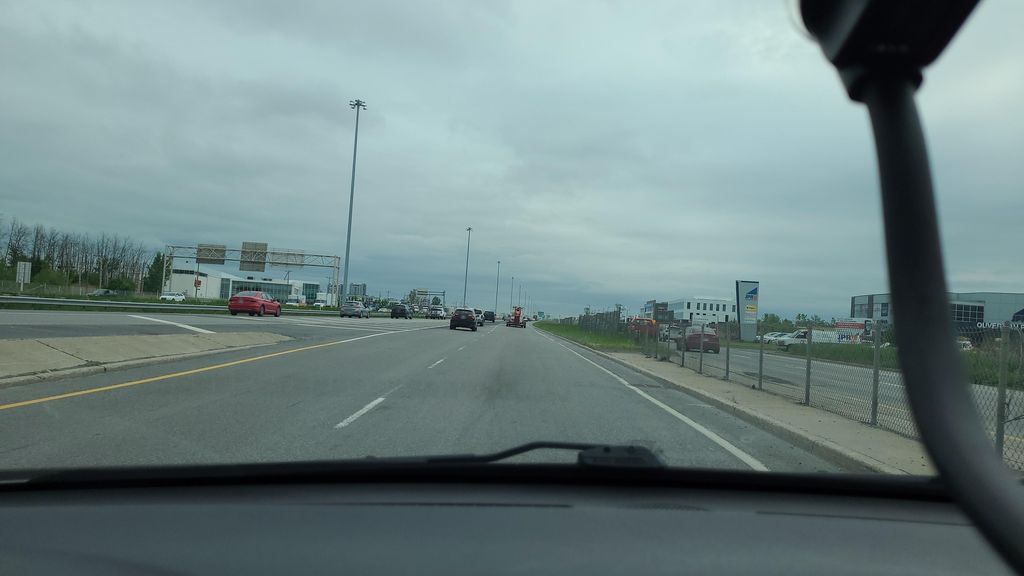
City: montreal